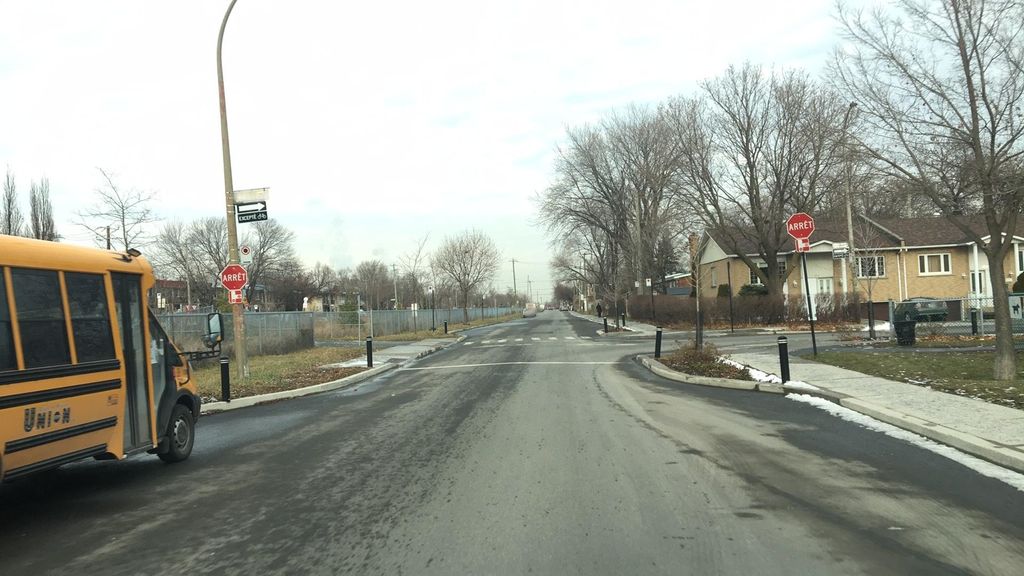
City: montreal